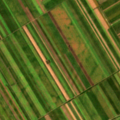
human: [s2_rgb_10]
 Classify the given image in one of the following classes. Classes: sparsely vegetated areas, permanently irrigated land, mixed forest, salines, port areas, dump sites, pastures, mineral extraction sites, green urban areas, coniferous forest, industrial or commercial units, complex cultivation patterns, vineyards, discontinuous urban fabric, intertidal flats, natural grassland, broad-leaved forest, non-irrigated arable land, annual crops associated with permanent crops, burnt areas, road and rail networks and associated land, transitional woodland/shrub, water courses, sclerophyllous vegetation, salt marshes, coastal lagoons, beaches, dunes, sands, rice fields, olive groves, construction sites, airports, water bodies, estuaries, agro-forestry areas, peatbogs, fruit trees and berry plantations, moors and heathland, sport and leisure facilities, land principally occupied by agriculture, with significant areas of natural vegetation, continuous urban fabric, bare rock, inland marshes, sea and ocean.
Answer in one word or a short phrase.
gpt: non-irrigated arable land